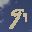
Label: 9